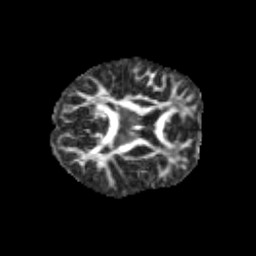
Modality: FA
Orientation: axial
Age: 9
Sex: male
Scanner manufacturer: siemens
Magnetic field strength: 3 T
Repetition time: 3.8 s
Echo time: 0.07 s